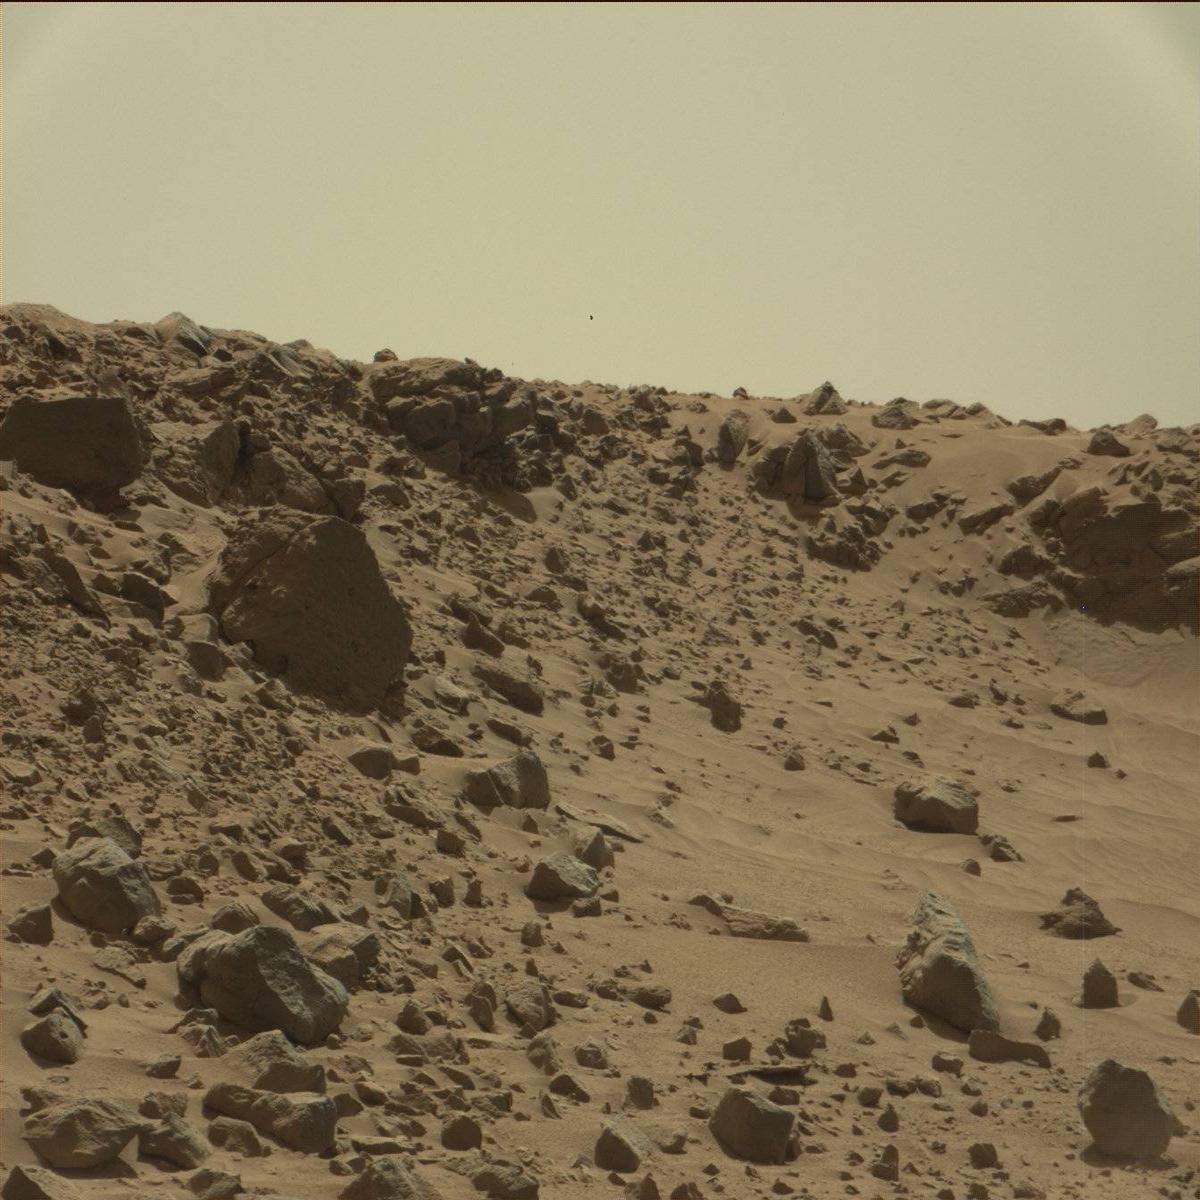
Terrain classes present: Bedrock, Rock, Sand / Soil, Sky